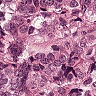
Metastatic tissue present: yes